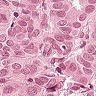
Metastatic tissue present: yes